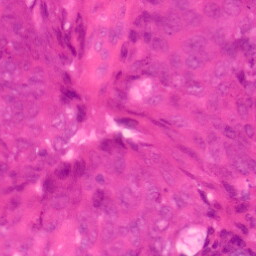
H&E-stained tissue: Colon